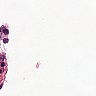
Metastatic tissue present: no